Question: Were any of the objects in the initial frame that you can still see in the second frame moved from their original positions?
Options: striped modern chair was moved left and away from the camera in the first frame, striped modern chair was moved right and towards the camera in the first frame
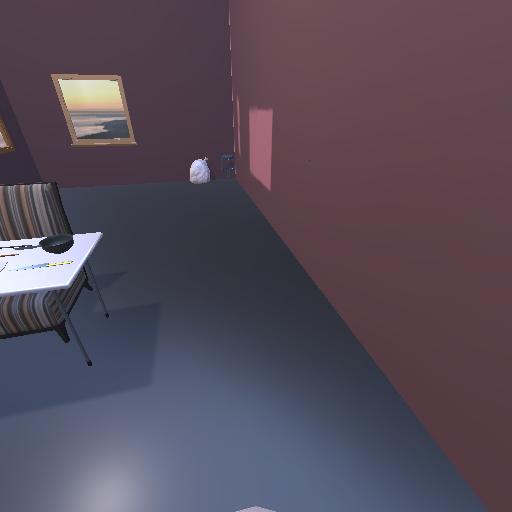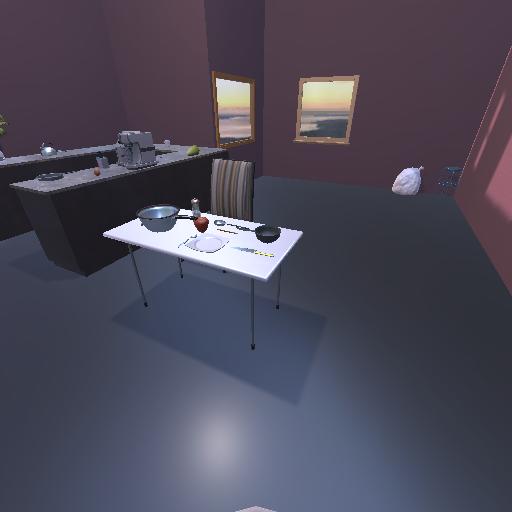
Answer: striped modern chair was moved left and away from the camera in the first frame